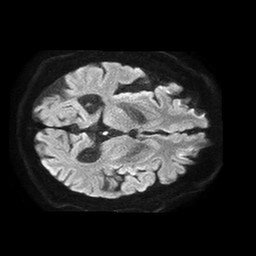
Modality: TRACE
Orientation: axial
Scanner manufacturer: philips
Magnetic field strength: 1.5 T
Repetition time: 4.6 s
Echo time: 0.08631 s